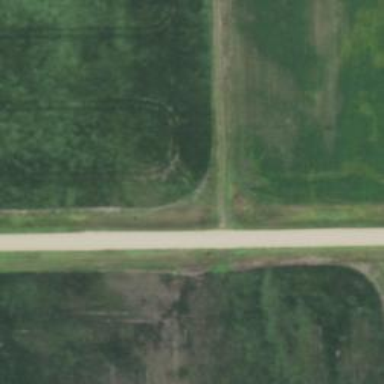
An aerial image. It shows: Unclassified road.